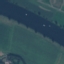
Land use / land cover: River